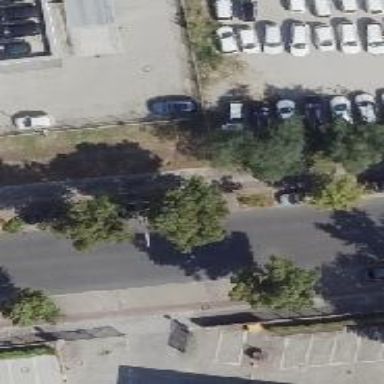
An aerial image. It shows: There is parking obstacle present in the area.